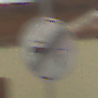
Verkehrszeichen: EndeVerbotUeberholenEinspurigeFahrzeuge
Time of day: Midday
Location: Outdoor (Suburban)
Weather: PartlyCloudy
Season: NotSpecified
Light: Natural